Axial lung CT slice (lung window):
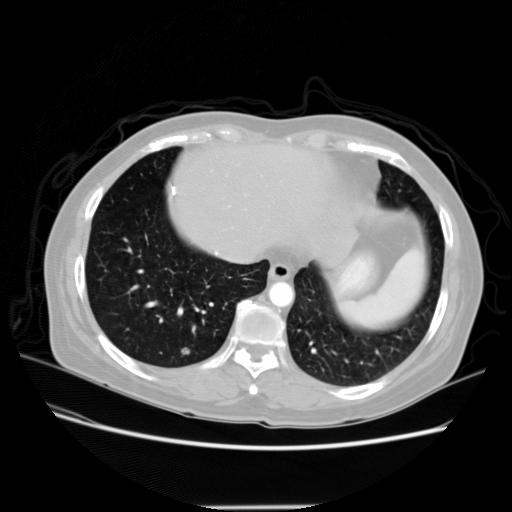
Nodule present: yes
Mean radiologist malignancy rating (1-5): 2.5